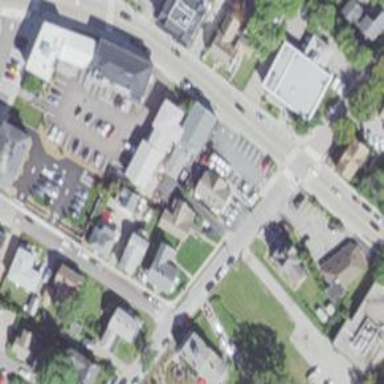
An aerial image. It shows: Neighbourhood with historic district.